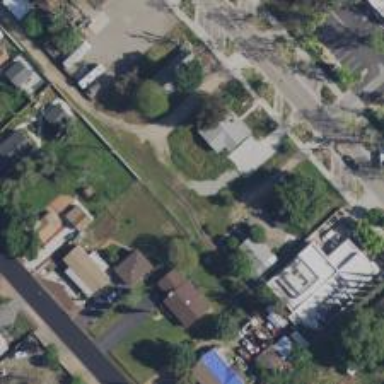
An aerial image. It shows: Alley classified as service road.